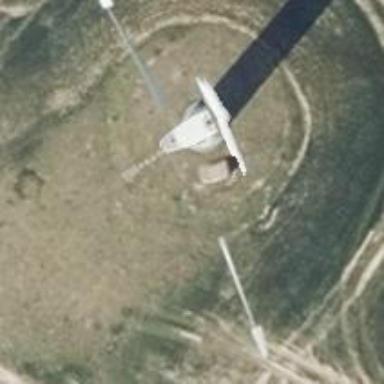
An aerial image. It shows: Wind generator powered by wind. The generator type is horizontal axis and it uses wind turbines.